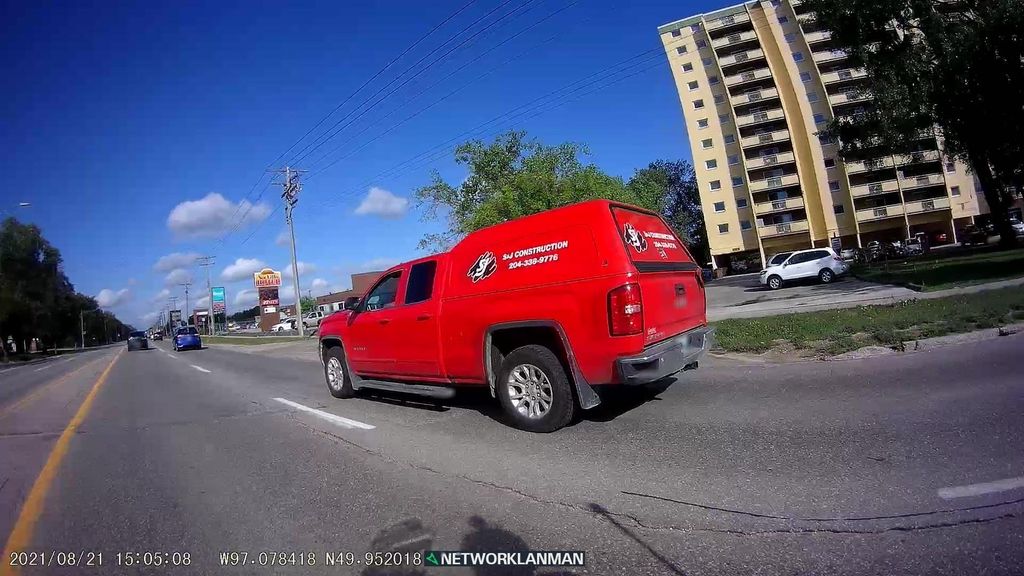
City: winnipeg